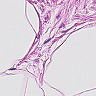
Metastatic tissue present: no